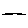
Label: line